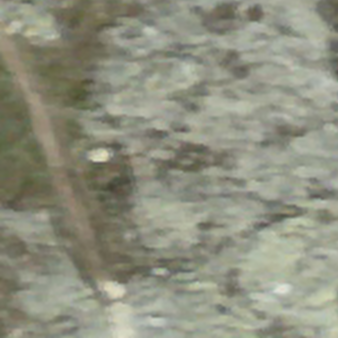
Label: other